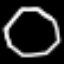
Label: octagon